Interaction volume radius: 10 \u00c5
Interaction volume height: 20 \u00c5
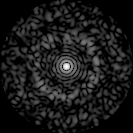
Disorder parameter: 0.8047